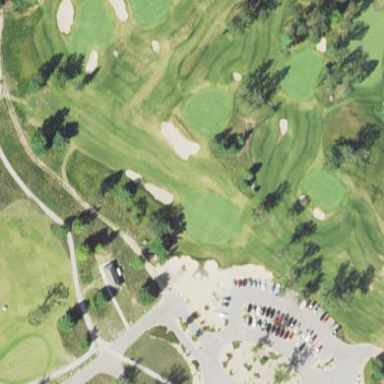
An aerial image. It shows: Golf rough area.